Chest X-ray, AP view. Patient: 64 years old, sex F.
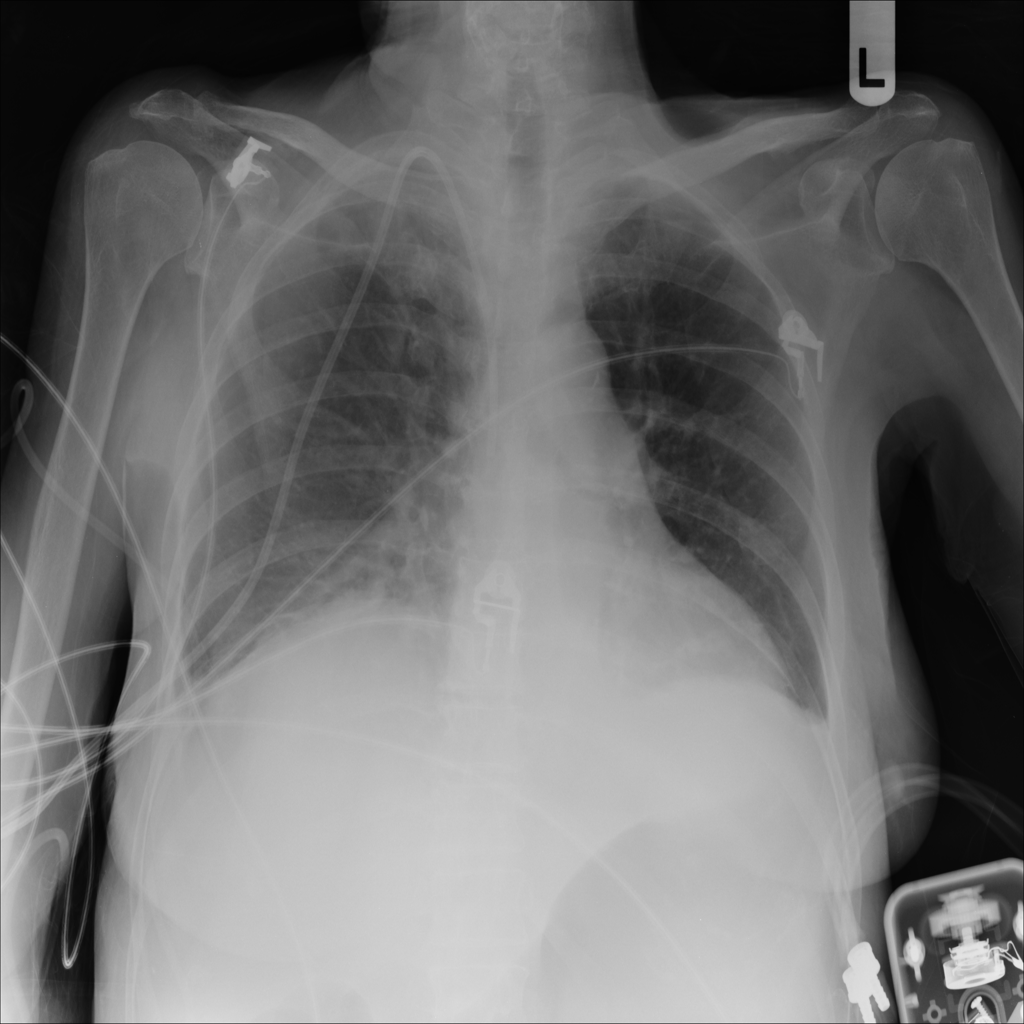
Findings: No Finding